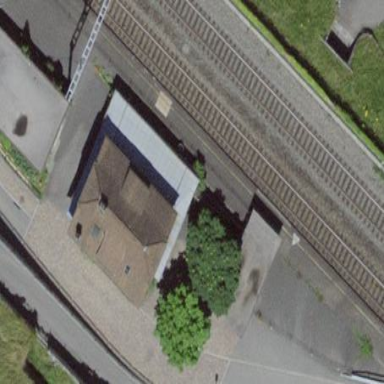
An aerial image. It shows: Train station building.